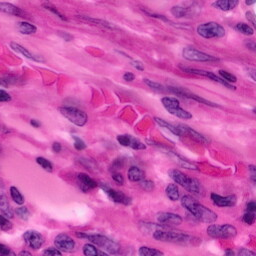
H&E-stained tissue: Pancreatic